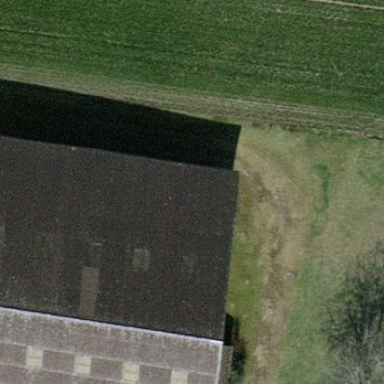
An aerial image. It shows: Gabled roof on farm auxiliary building.